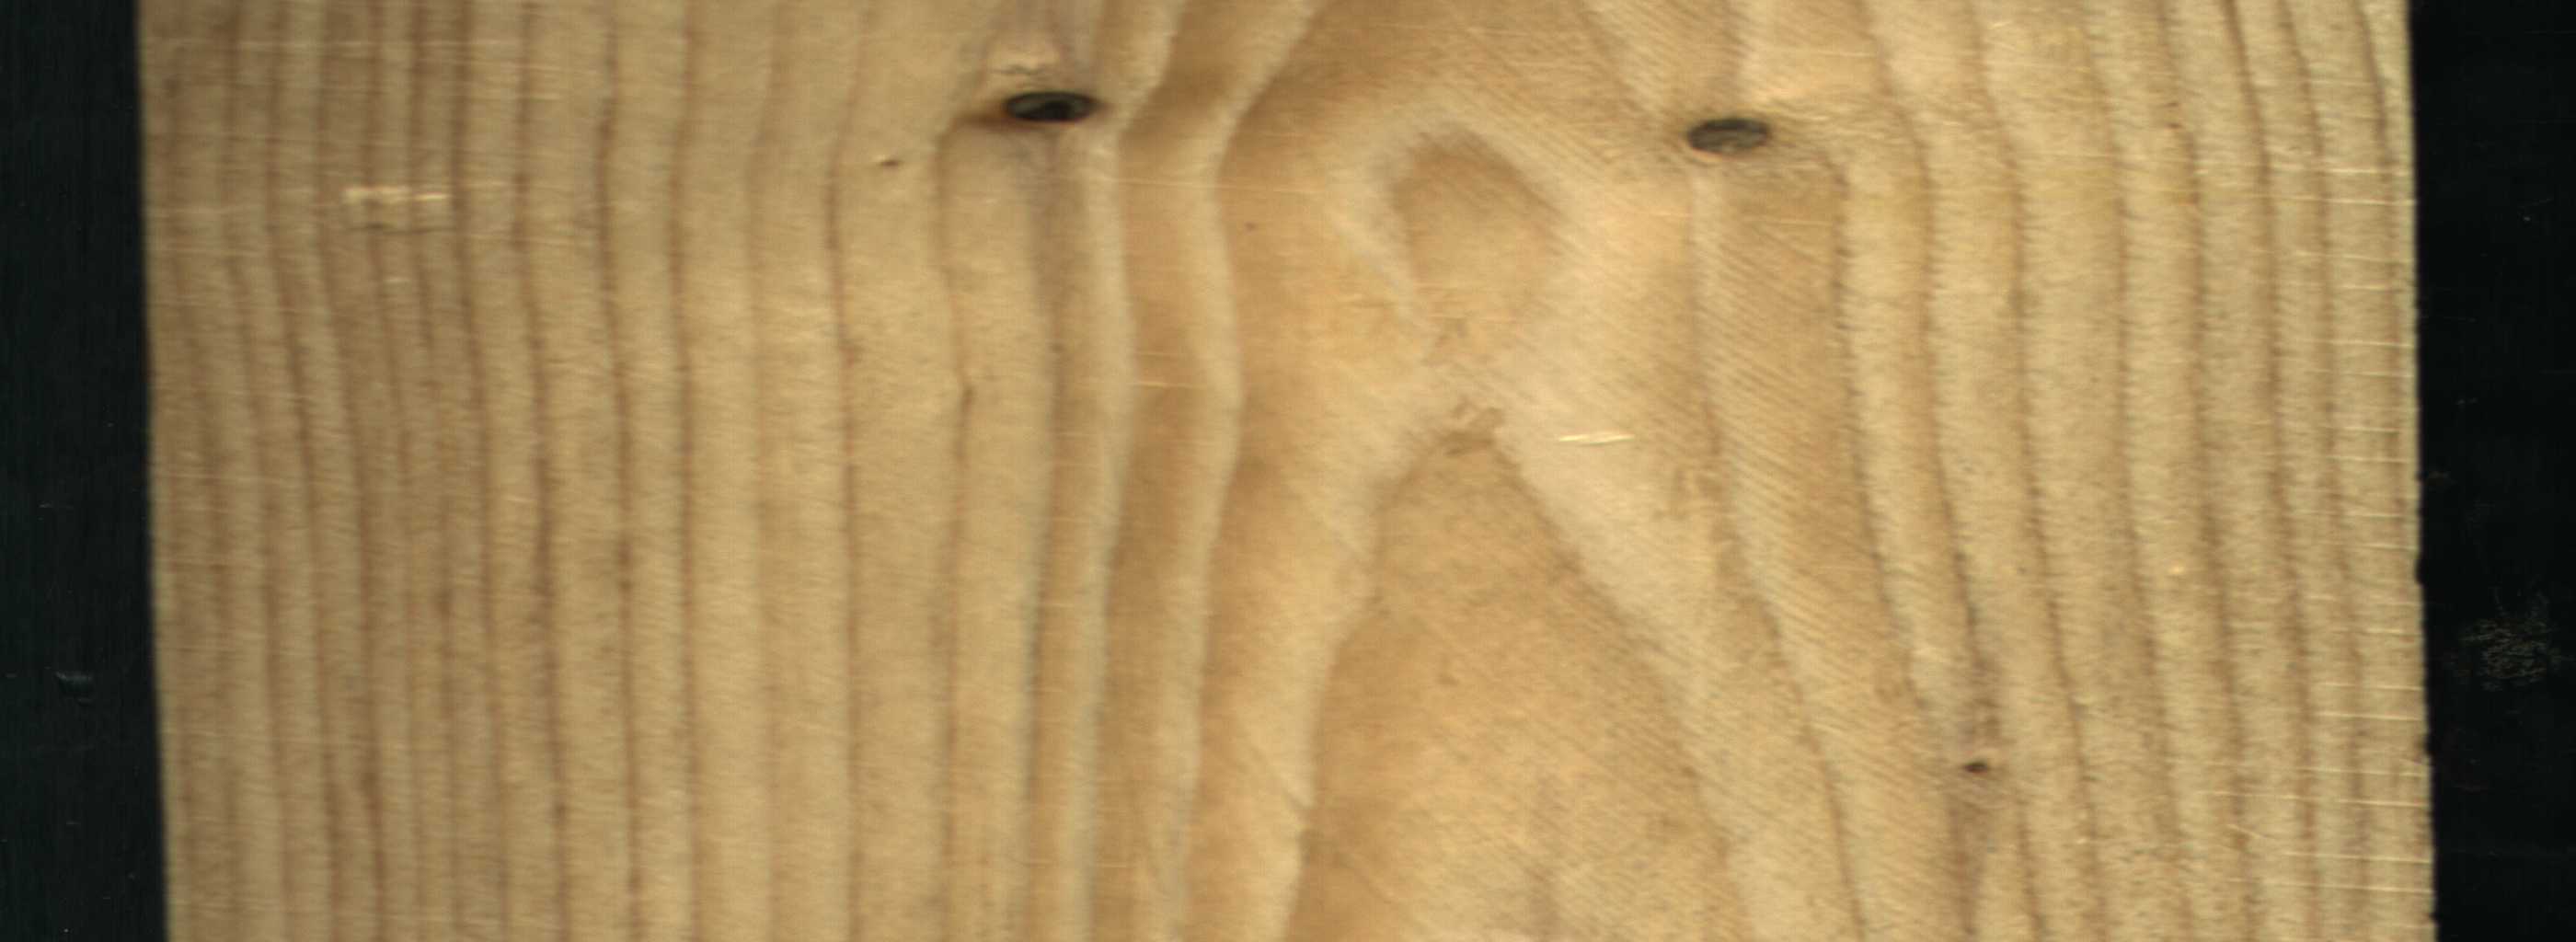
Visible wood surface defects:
Dead_Knot
Dead_Knot